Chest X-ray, PA view. Patient: 60 years old, sex F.
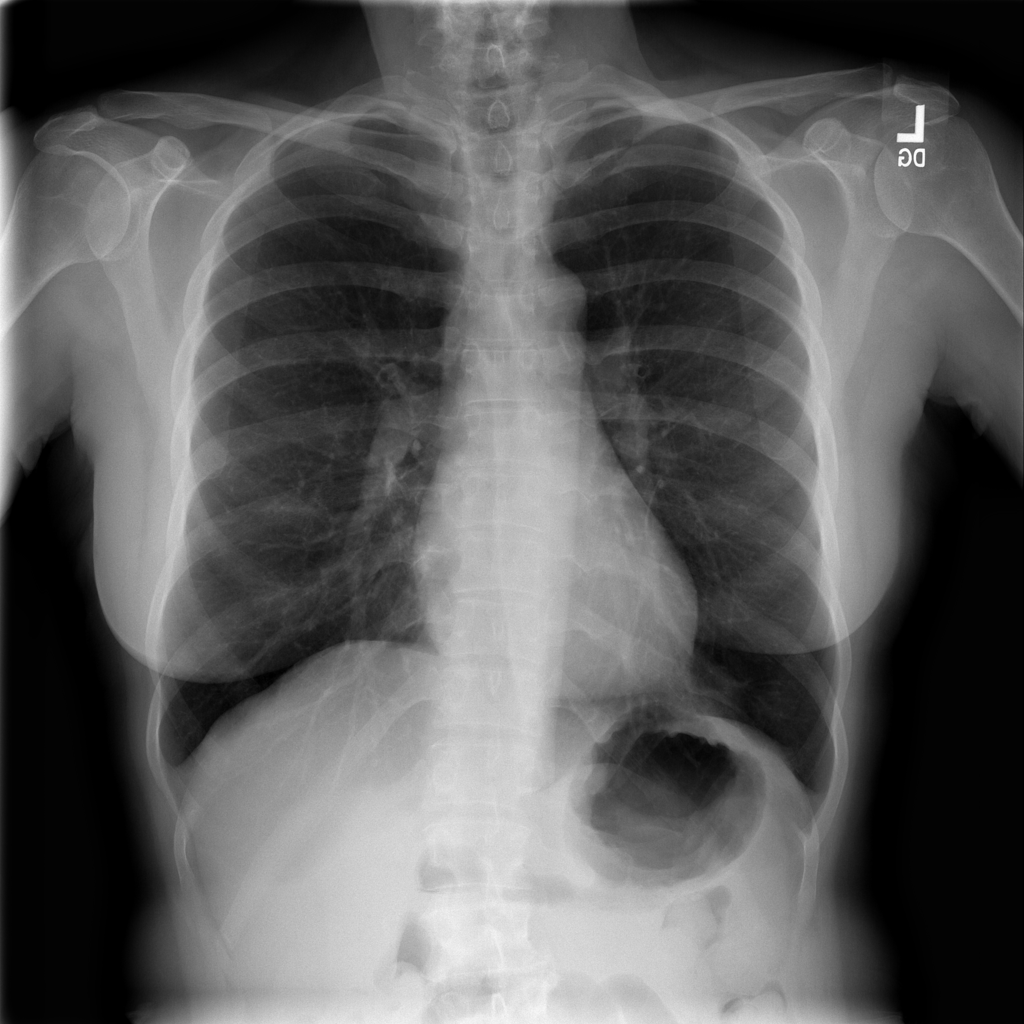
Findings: No Finding